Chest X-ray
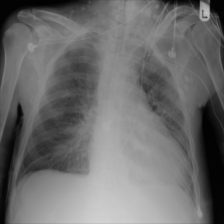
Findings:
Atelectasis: negative
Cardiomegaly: positive
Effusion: positive
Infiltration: positive
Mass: negative
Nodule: negative
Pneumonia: negative
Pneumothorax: negative
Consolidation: negative
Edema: negative
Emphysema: negative
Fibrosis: negative
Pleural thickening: negative
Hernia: negative